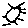
Label: sun